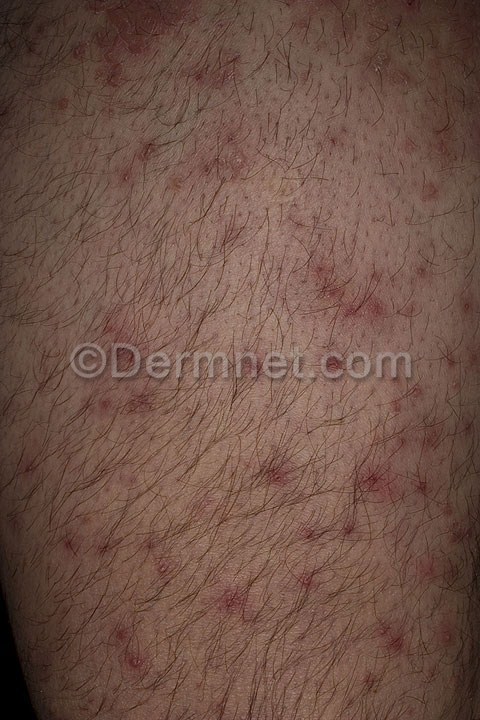
Disease: Cellulitis Impetigo and other Bacterial Infections